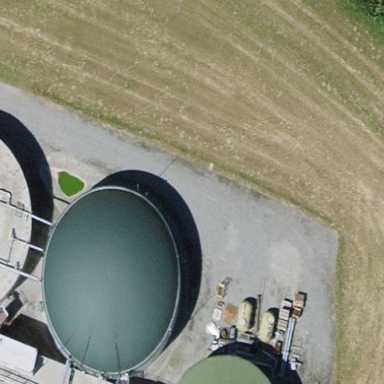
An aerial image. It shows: Storage tank that is man-made.